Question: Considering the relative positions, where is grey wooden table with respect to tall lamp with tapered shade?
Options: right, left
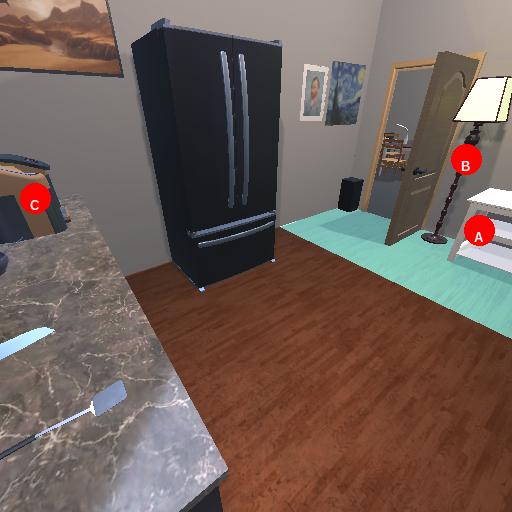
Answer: right